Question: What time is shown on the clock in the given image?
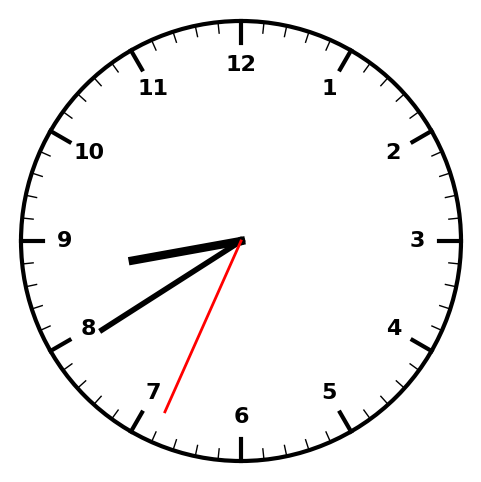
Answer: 08:39:34